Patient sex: M
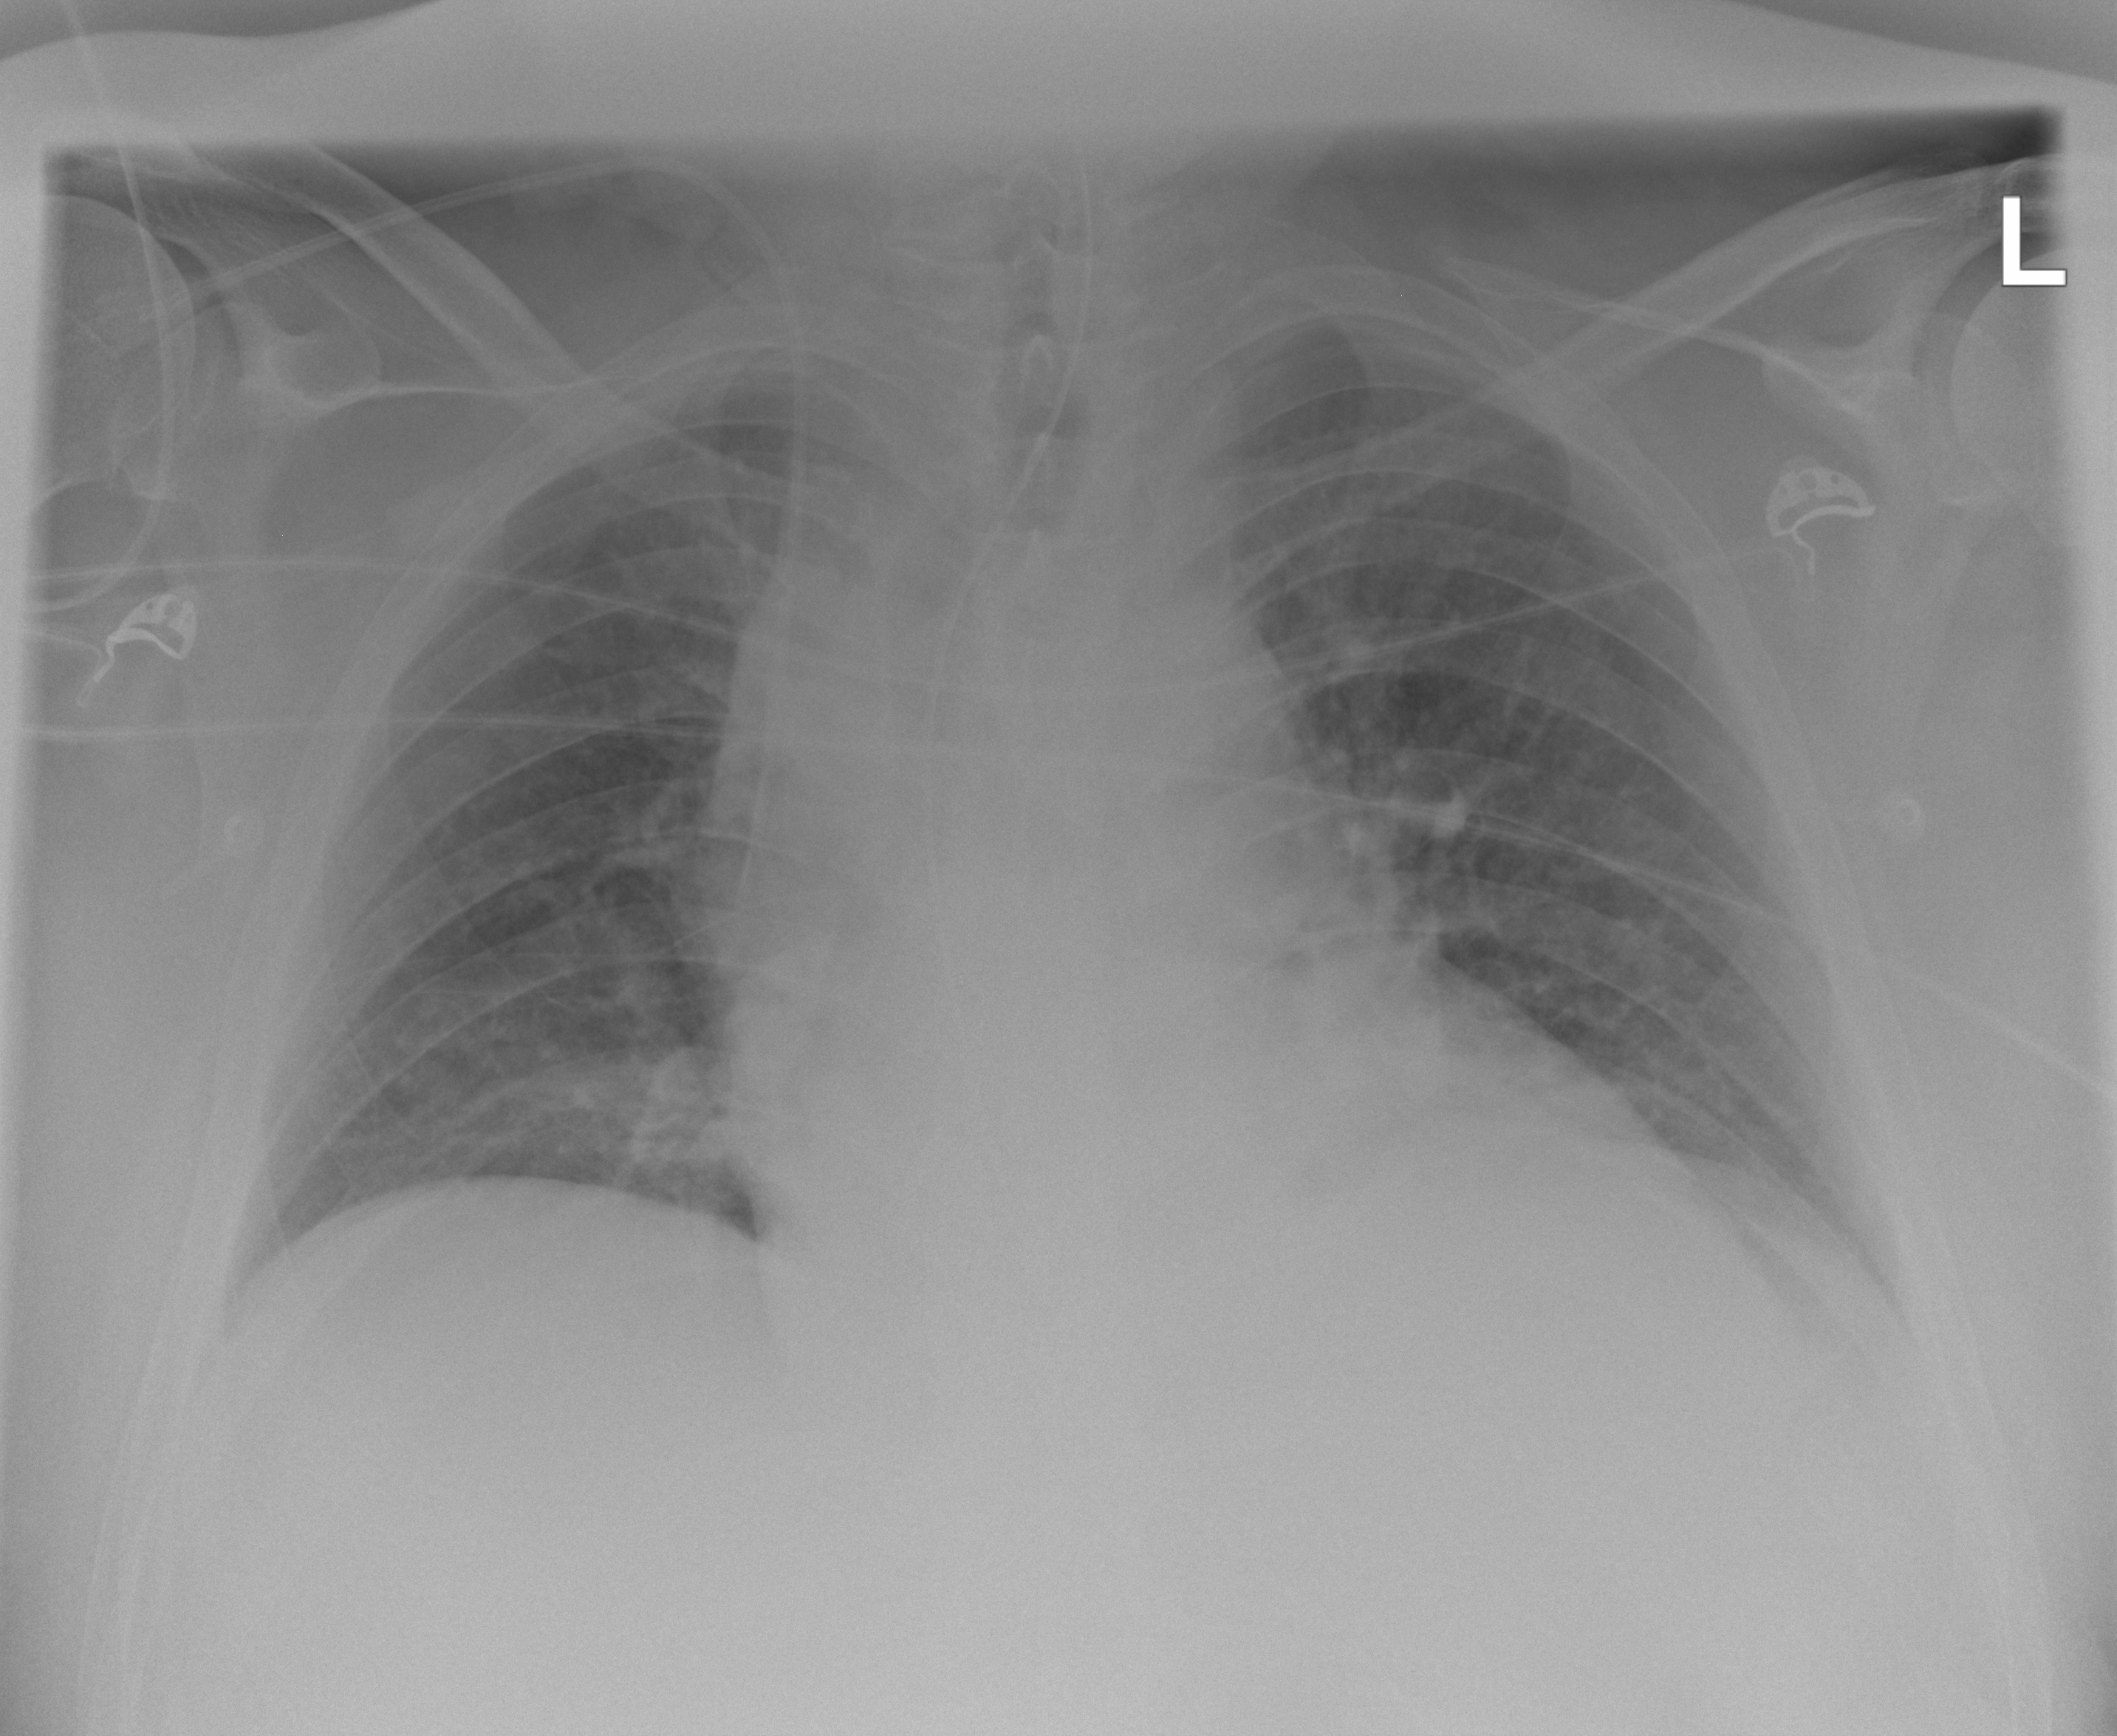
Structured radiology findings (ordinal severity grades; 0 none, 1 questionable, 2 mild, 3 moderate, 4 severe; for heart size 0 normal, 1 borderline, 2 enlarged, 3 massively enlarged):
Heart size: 1
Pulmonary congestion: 0
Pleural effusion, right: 0
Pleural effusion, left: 0
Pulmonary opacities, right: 0
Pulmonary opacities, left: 0
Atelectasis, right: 2
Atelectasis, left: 0